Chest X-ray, PA view. Patient: 35 years old, sex F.
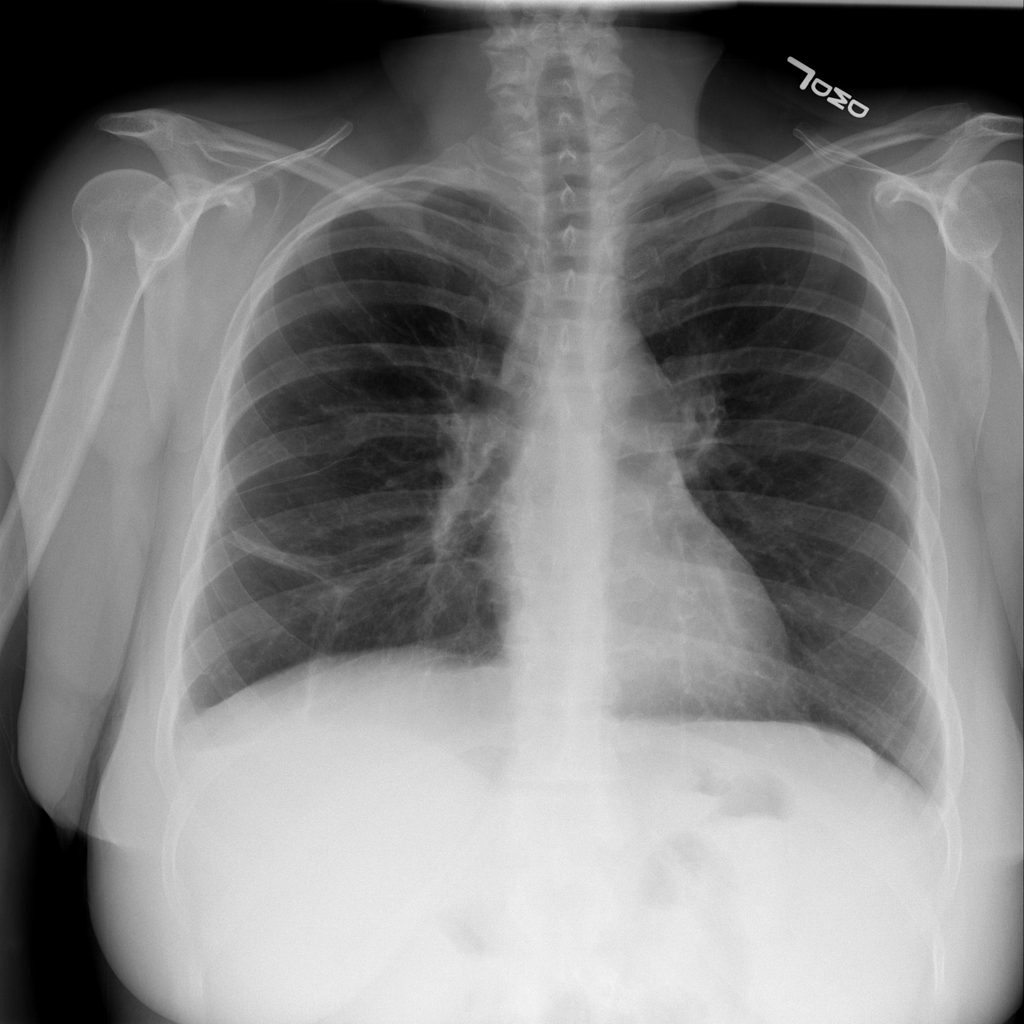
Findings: Effusion, Infiltration, Pleural_Thickening